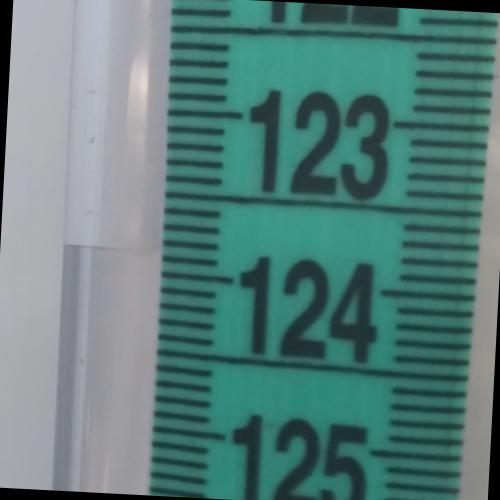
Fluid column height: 123.9 cm